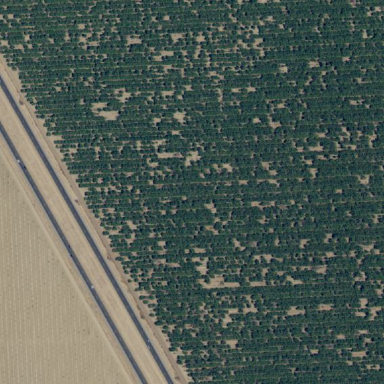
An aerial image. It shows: Almond orchard with rows of almond trees.